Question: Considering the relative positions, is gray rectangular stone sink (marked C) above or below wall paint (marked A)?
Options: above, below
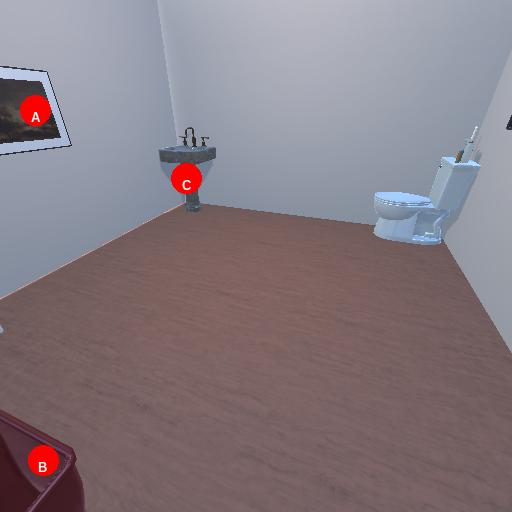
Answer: above